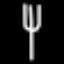
Label: fork